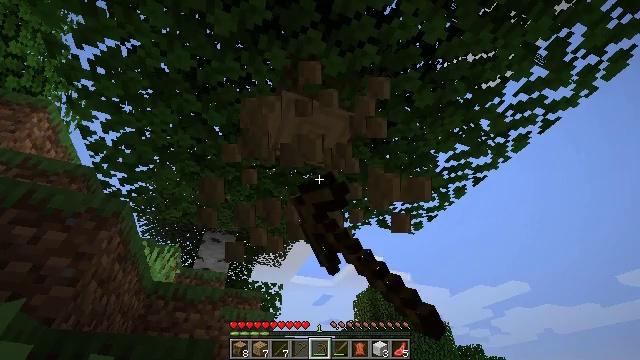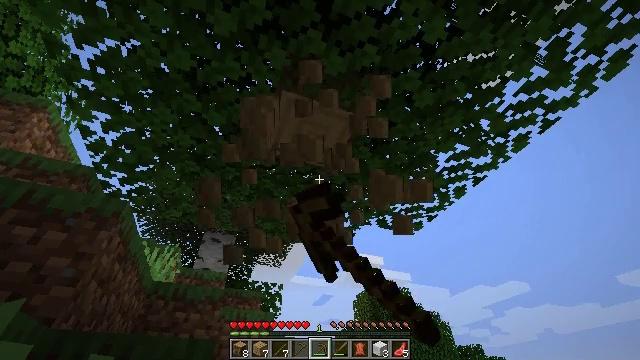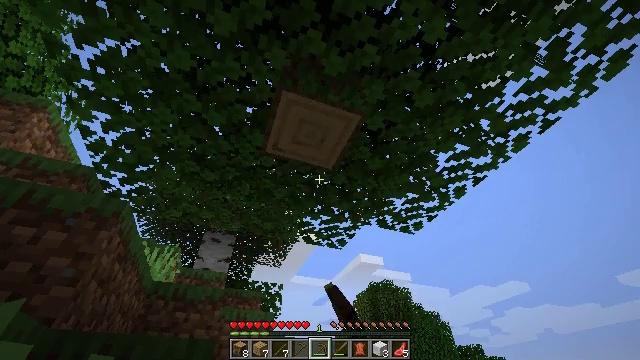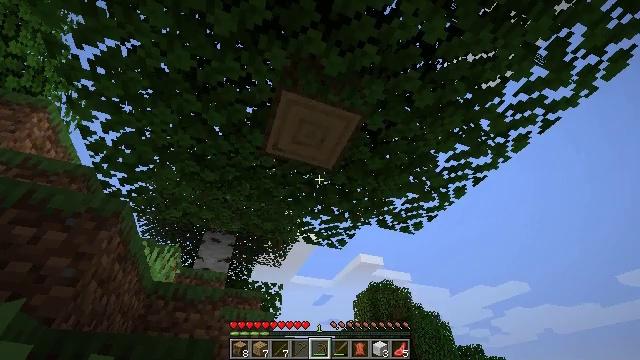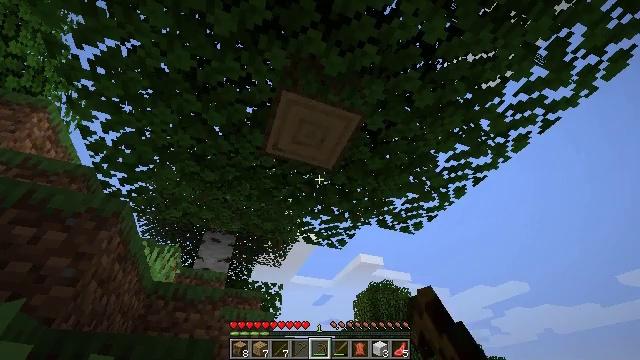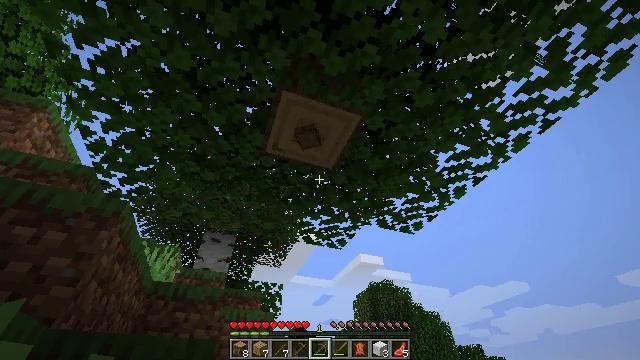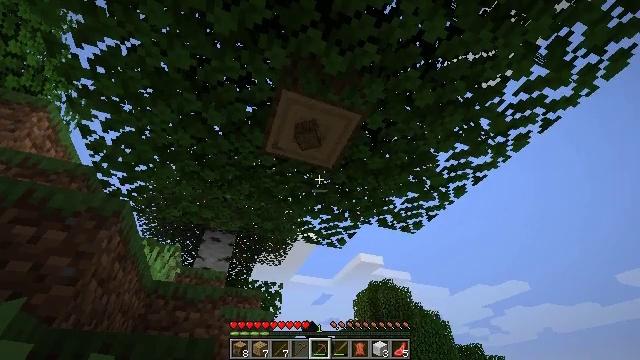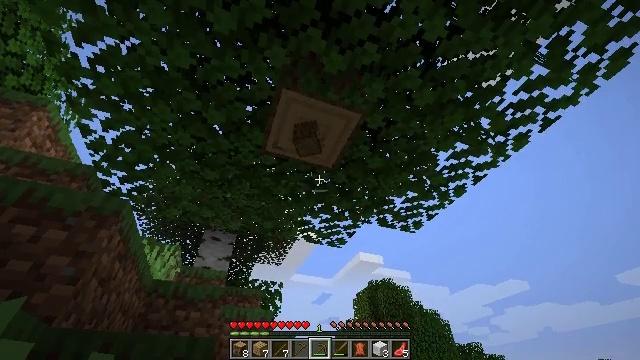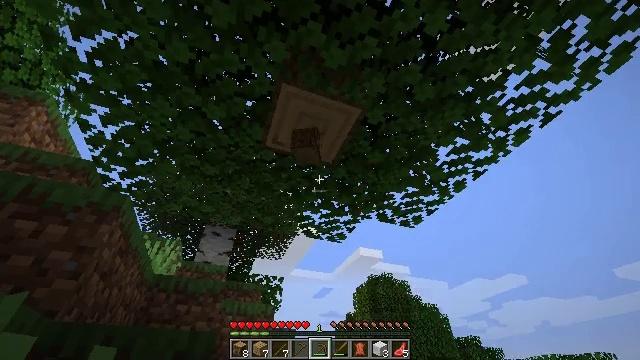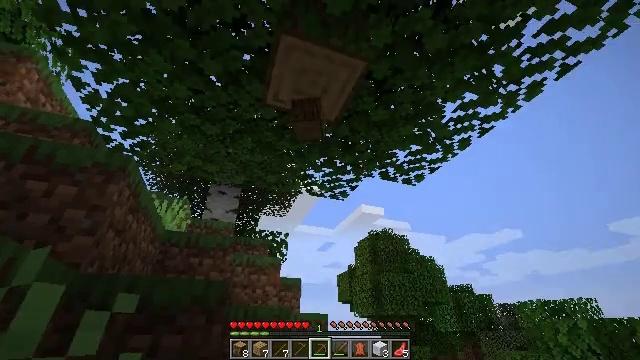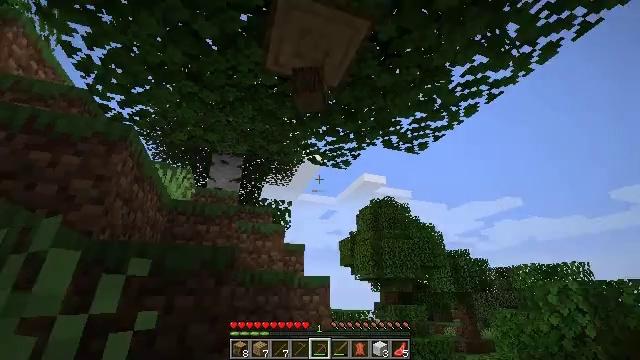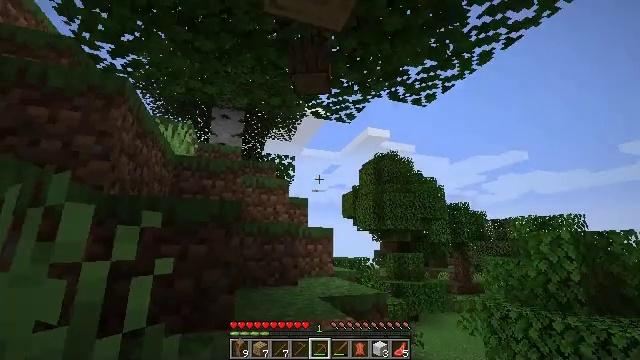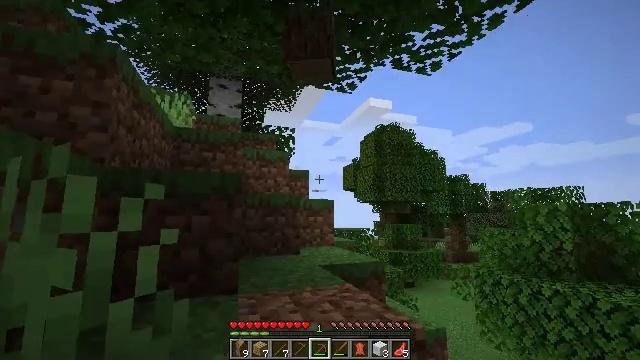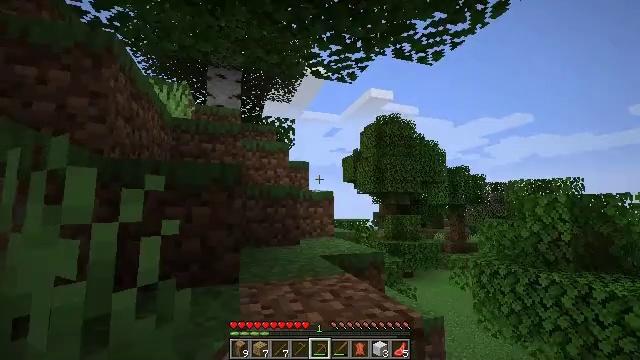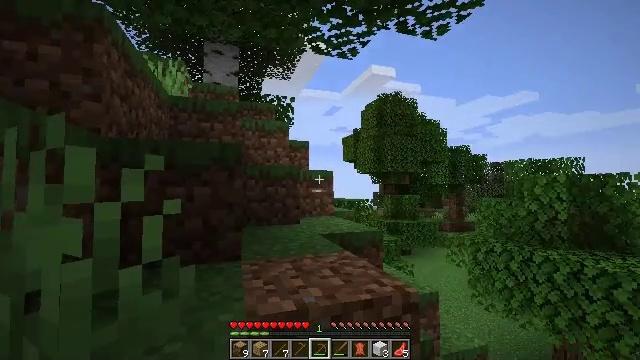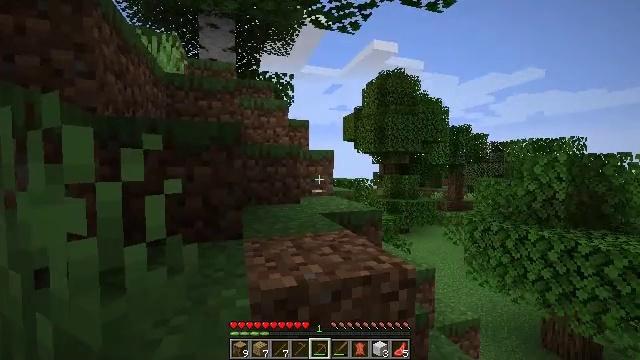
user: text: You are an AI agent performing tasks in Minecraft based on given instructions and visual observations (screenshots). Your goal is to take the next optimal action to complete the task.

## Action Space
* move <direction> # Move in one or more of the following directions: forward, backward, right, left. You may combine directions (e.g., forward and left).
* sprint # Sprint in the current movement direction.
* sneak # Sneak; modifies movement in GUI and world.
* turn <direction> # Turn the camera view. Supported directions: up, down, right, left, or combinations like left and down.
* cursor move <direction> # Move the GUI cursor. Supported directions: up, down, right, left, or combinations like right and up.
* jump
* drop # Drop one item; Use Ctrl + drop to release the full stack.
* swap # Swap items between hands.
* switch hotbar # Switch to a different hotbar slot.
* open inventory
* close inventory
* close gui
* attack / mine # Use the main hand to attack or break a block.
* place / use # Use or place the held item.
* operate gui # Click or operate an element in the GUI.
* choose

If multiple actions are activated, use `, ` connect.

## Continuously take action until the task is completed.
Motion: motion action
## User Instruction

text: Convert blocks into oak wood.
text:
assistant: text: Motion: attack / mine
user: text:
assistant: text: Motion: attack / mine
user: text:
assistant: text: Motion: attack / mine
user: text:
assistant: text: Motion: attack / mine
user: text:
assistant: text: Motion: attack / mine
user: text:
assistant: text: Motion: no_op
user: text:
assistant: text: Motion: no_op
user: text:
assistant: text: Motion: turn down
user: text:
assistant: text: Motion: turn down
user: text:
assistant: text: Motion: turn down
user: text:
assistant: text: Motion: turn down
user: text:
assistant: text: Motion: turn down
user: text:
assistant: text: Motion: turn down
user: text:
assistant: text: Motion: turn down
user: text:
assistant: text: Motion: turn down
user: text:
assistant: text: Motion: turn down
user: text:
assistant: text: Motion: turn down
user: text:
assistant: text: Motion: turn down
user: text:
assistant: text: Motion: turn down
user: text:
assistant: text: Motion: turn down
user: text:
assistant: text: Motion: no_op
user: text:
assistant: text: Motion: no_op
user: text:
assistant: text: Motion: no_op
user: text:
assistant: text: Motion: no_op
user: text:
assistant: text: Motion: turn right
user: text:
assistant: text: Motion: turn right
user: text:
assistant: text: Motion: turn right
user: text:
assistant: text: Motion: turn right
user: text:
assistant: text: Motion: turn right
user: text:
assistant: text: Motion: turn right